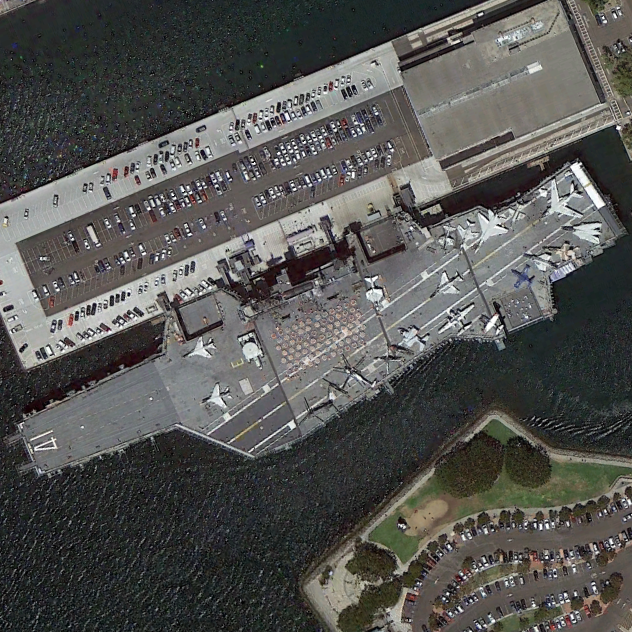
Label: Midway-class_aircraft_carrier